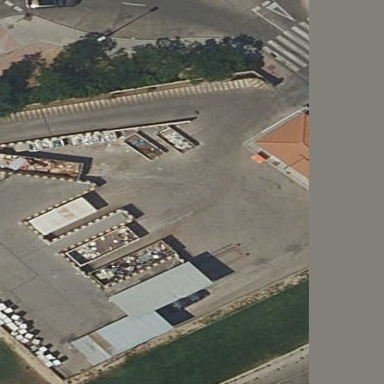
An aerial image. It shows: Recycling center with green waste recycling option. The center is enclosed by fence.